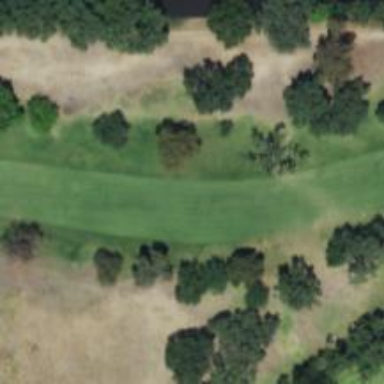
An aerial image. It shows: View of golf hole.